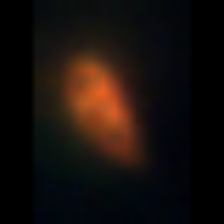
Taxon: Prorocentrum
Group: Dinoflagellates